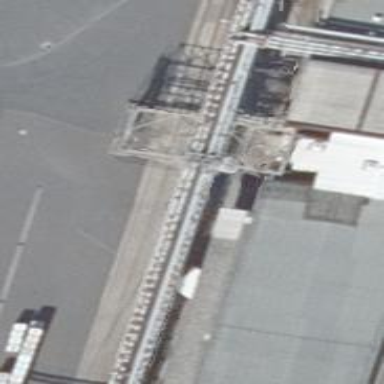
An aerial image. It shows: Railway switch.